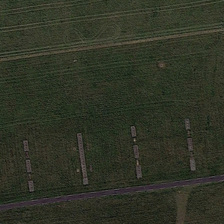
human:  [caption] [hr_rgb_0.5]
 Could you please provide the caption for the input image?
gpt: a narrow straight long dark purple road through the meadow .

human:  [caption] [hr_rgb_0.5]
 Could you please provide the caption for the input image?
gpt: part of meadow with many intensive dark green grass in it .

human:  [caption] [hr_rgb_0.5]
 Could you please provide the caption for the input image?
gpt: a narrow road through the meadow while with four stones besides .

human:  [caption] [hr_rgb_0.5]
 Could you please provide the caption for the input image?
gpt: two straight double lines in side while with a arc double lines besides .

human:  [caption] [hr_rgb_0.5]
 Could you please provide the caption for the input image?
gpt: this is a large piece of green meadow .